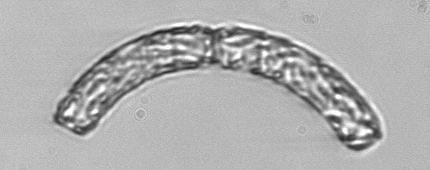
Label: Guinardia_striata